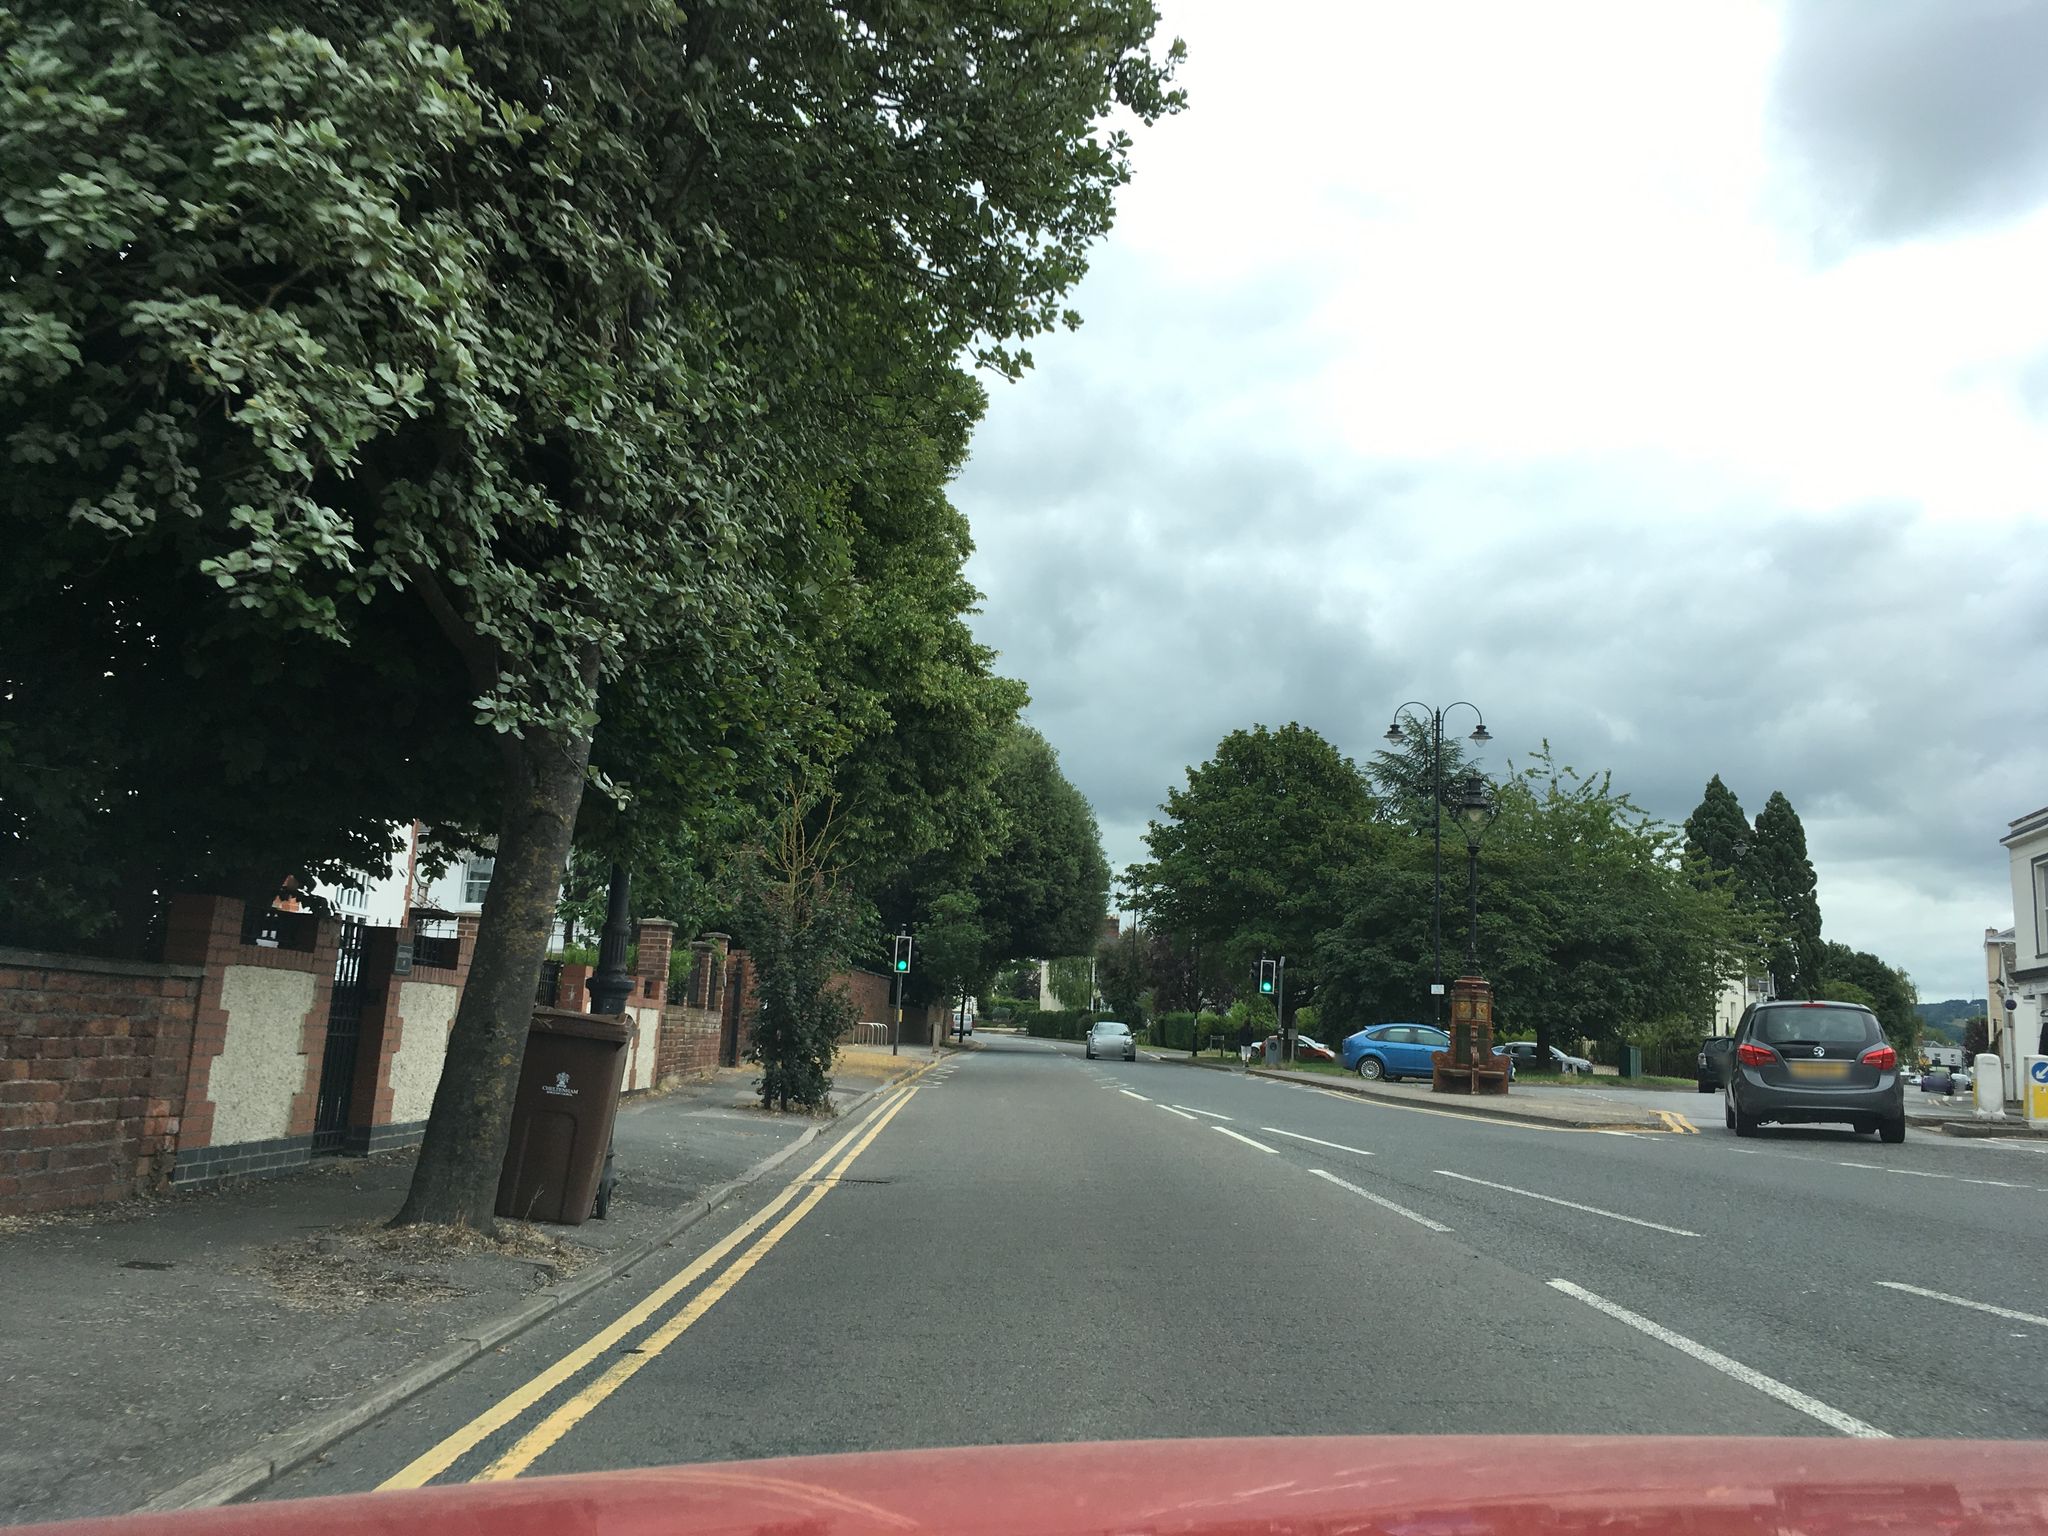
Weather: cloudy
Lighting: day
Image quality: good
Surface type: driving surface
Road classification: trunk
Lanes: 2.0
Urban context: urban centre
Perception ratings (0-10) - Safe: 6.62, Lively: 6.57, Beautiful: 7.94, Boring: 1.03, Depressing: 5.59, Wealthy: 3.88